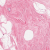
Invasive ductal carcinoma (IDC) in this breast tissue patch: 0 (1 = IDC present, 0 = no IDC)